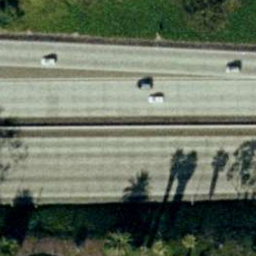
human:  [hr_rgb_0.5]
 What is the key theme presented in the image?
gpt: freeway